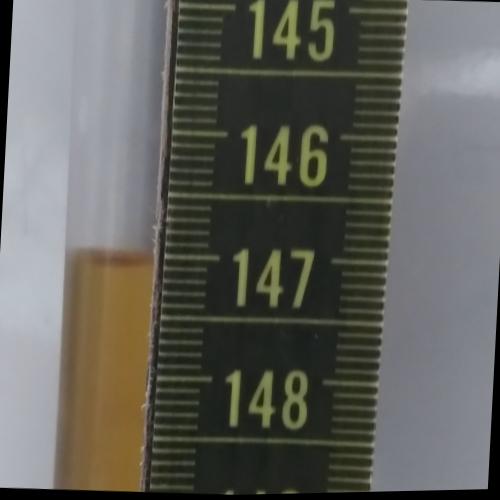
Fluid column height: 147.1 cm